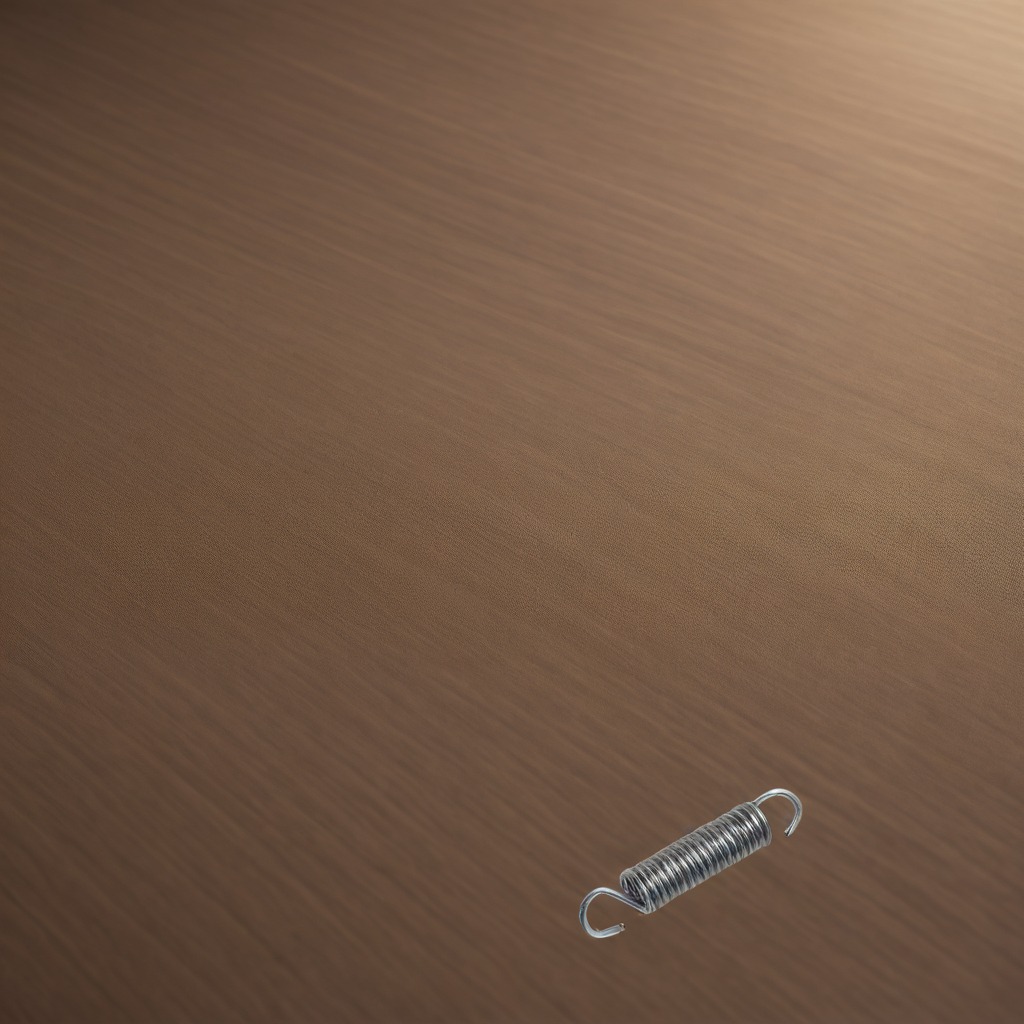
A coiled metal spring lying on a wooden table inside a workshop at night